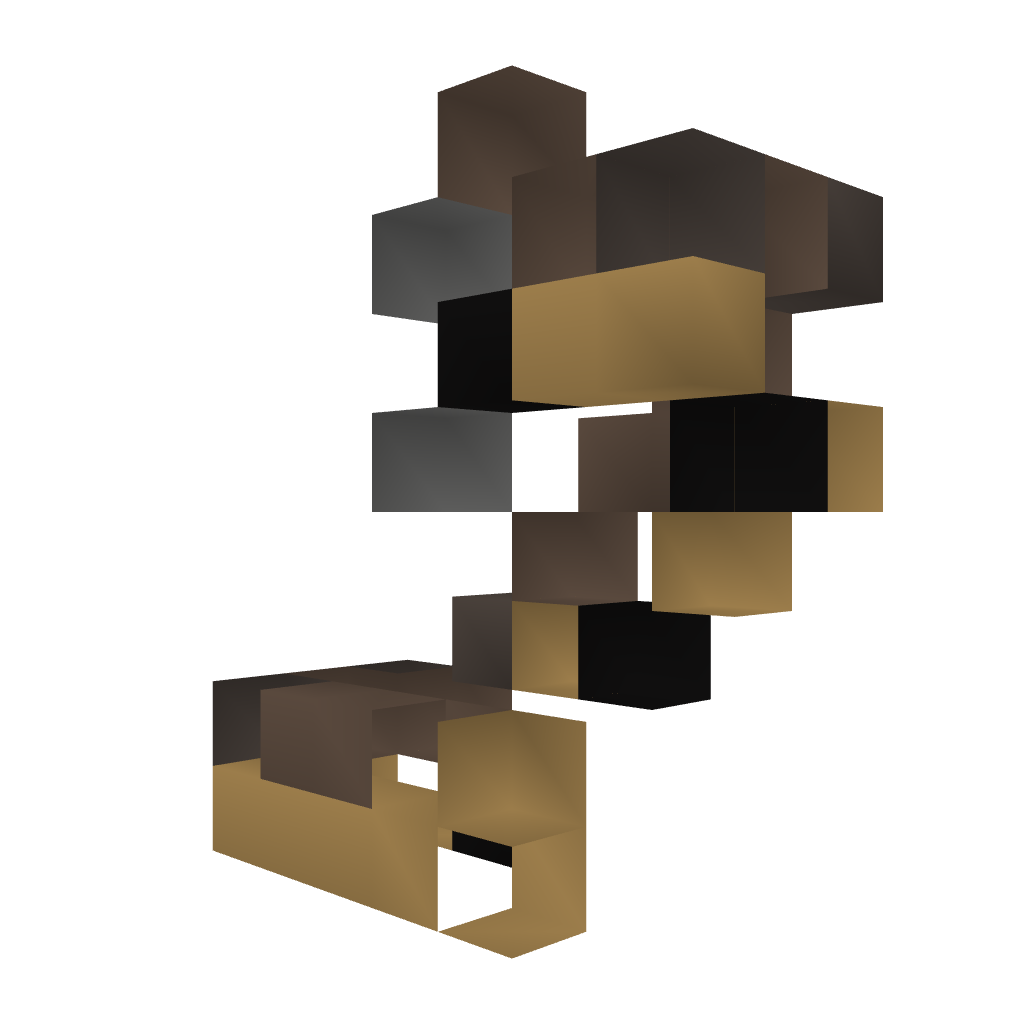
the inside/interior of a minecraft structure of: small command block clock